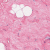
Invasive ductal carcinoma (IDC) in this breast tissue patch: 0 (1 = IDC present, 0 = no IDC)